Interaction volume radius: 5 \u00c5
Interaction volume height: 20 \u00c5
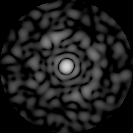
Disorder parameter: 0.8418